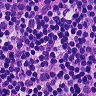
Metastatic tissue present: no